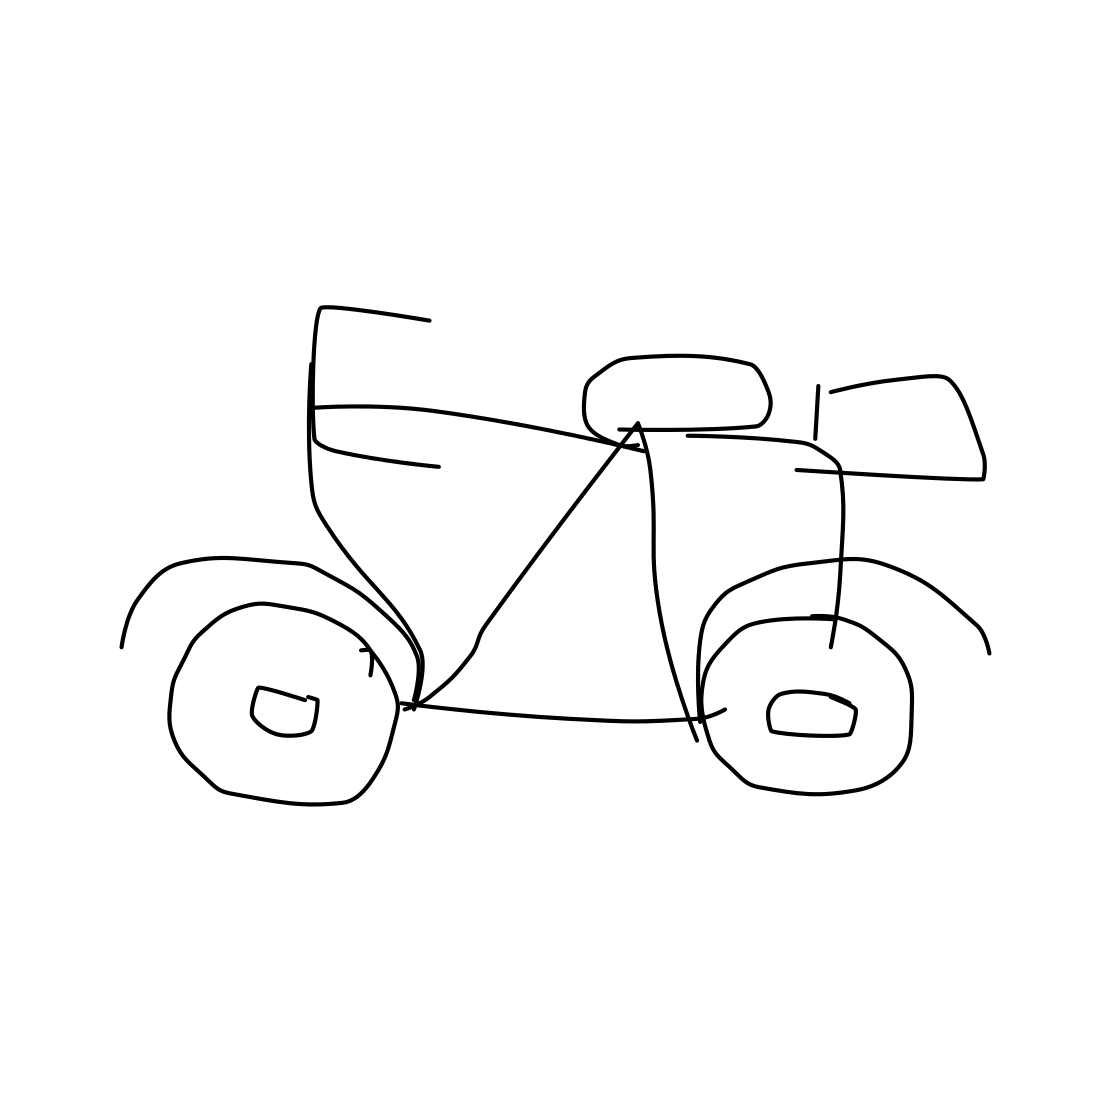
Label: bicycle